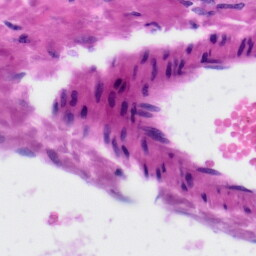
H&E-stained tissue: Liver